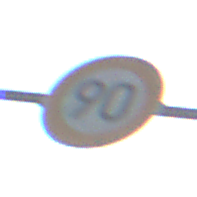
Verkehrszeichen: Geschwindigkeit90
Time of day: MorningAfternoon
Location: Outdoor (Suburban)
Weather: PartlyCloudy
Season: NotSpecified
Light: Natural